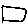
Label: square